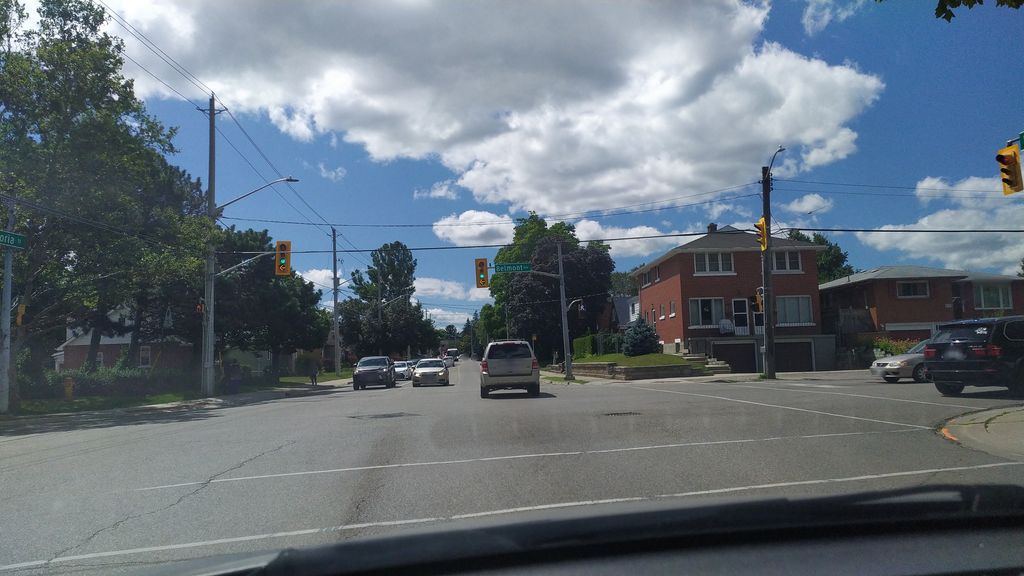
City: kitchener-waterloo